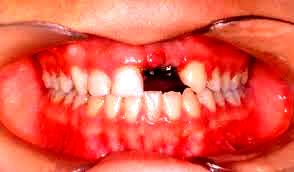
Condition: hypodontia